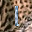
Label: 1